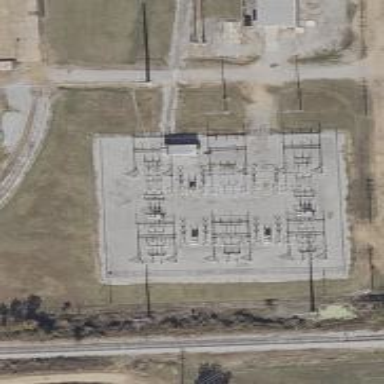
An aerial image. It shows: Switch for power supply.